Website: crate-barrel
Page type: customer-info-address
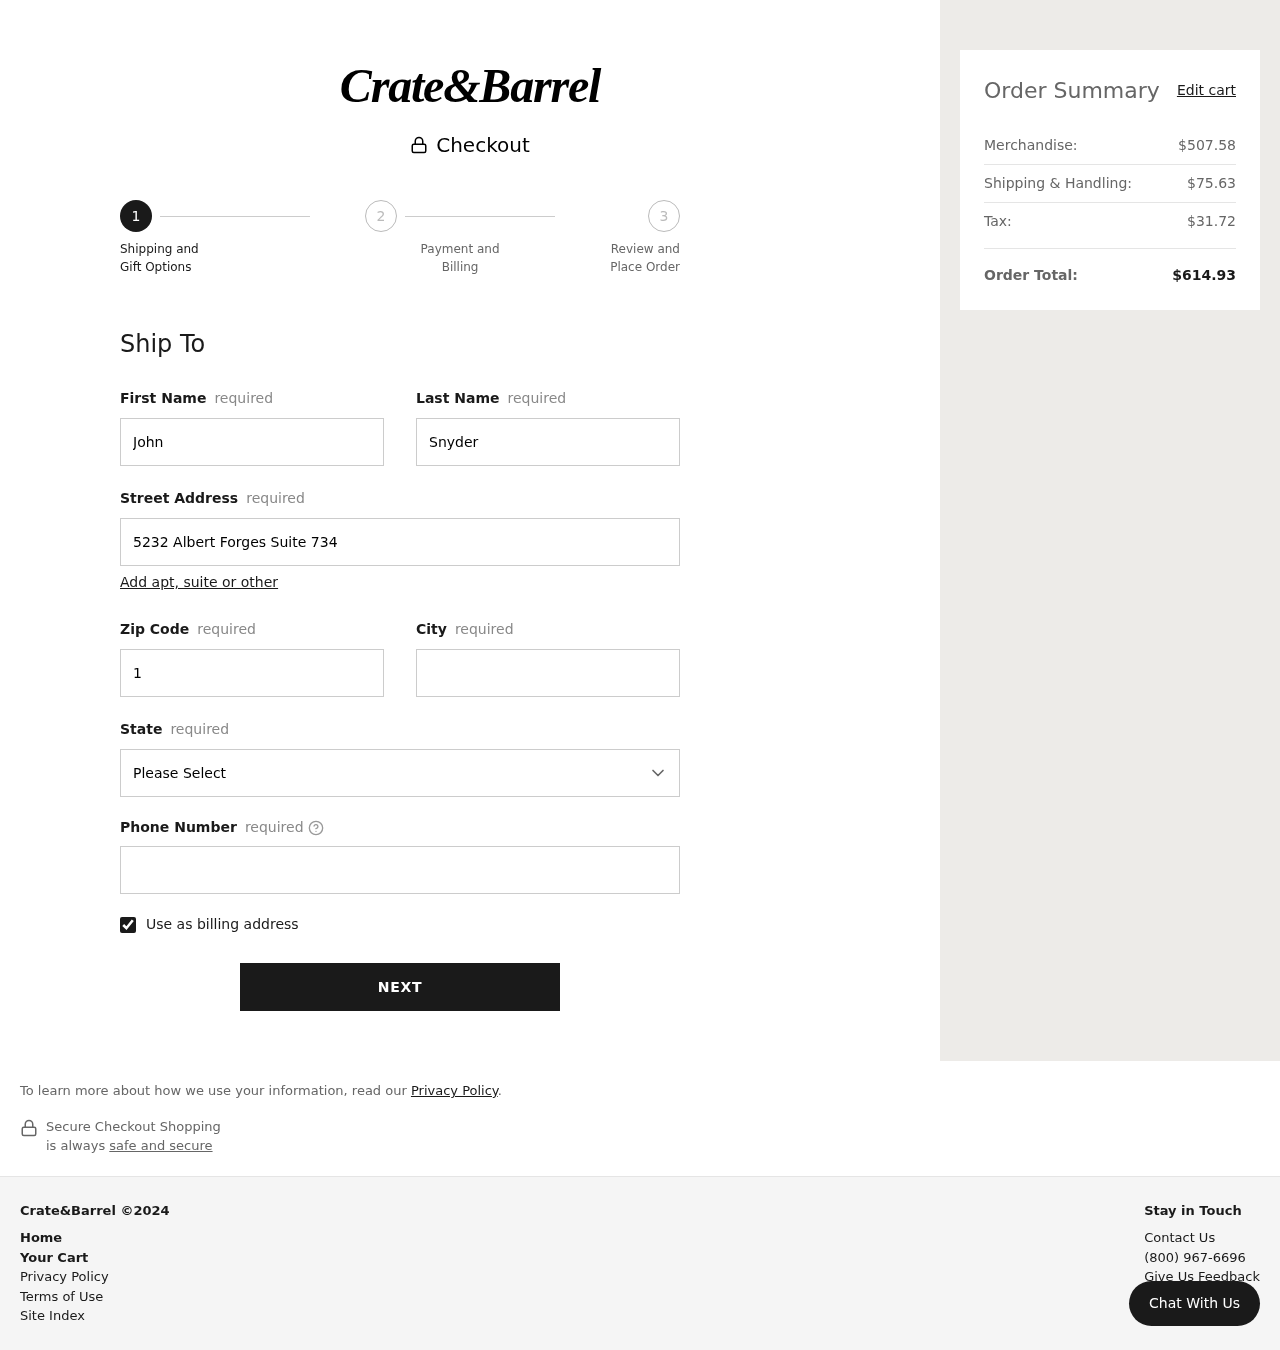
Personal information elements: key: PII_CITY
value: Lake Roberttown
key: PII_FIRSTNAME
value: John
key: PII_LASTNAME
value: Snyder
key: PII_PHONE
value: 6682086435
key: PII_POSTCODE
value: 10229
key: PII_STATE
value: Connecticut
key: PII_STREET
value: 5232 Albert Forges Suite 734
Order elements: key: ORDER_SUBTOTAL
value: $507.58
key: ORDER_SHIPPING_COST
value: $75.63
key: ORDER_TAX
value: $31.72
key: ORDER_TOTAL
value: $614.93